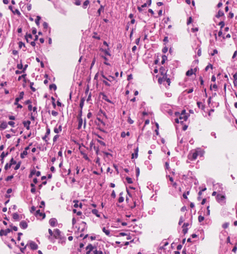
Tumor epithelial tissue: no
Tumor-associated stroma tissue: no
Normal tissue: yes